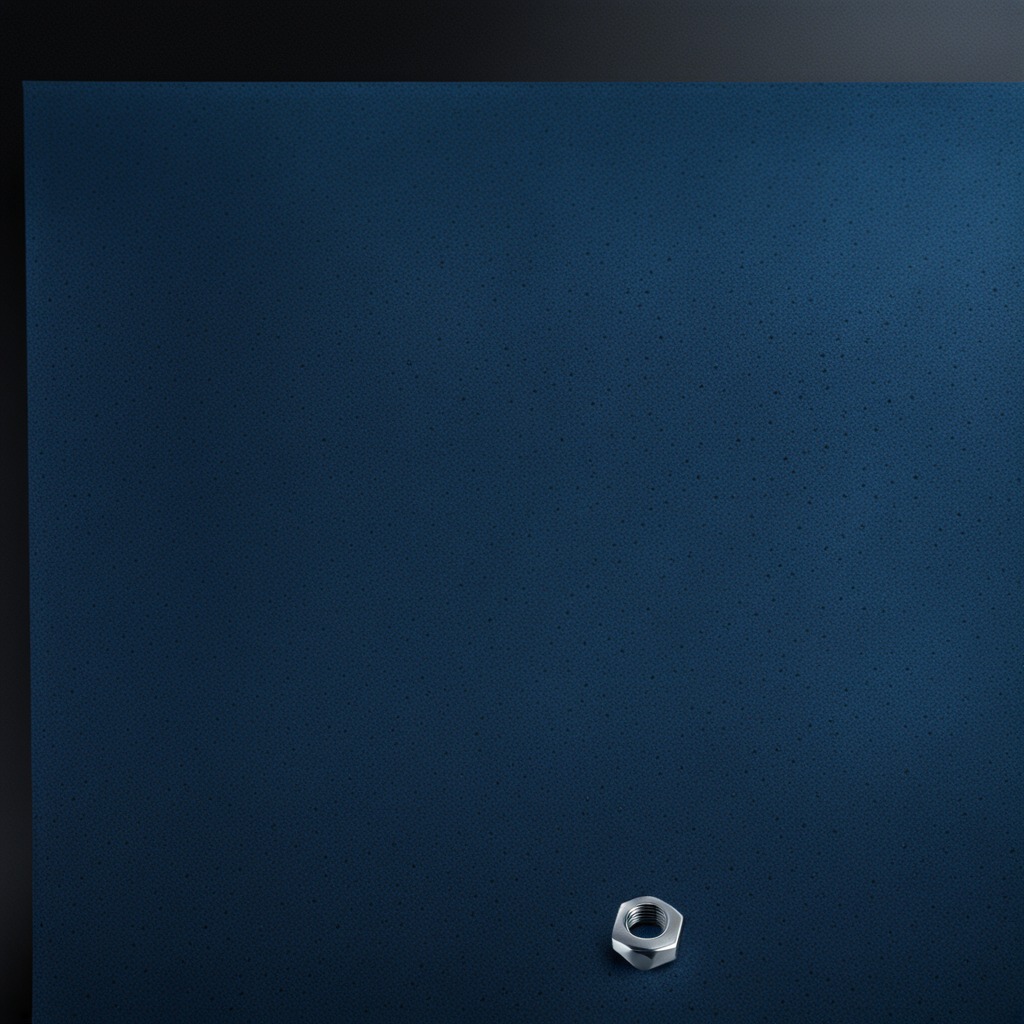
A metal nut is lying on a granite tabletop covered with a blue rubber mat inside a workshop at night dim ambient light soft shadows worn but beneath the mat